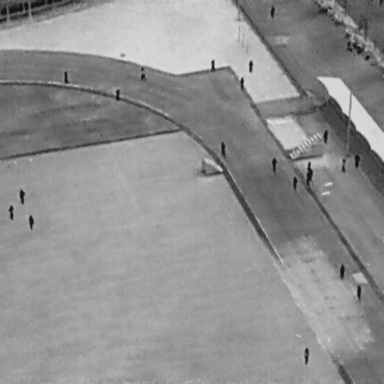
There are 23 objects shown in the infrared image, including 22 People, and a DontCare.